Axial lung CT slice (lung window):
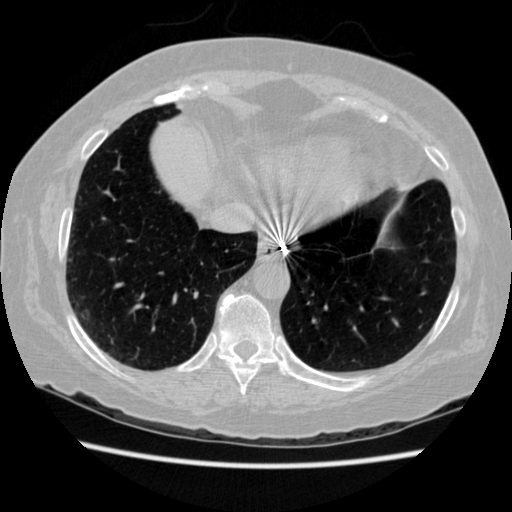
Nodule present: no